Question: I'm building a multiplayer game which when connecting to the server, the server sends back a list of available rooms (each room has MaxPlayers,MinRank,TableId,TableName,Password) so everytime I recieve these 5 strings, I create an instance of Mxml UI Component I have created and fill it with the relevant details.
In the main.MXML i've added an AS3 script variable to hold the GameInstances object i've created when rcvd data back from the server:
'''
private var gameInstances:ArrayCollection = new ArrayCollection();
'''
GameInstance.mxml is a component that has UI components in it and AS3 script to set some data.
When rcving data from the server in main.mxml :
'''
var gameInstance:GameInstance = new GameInstance();
gameInstance.setTablePlayers(rcvdMsg[1]);
gameInstance.setTableMinRank(rcvdMsg[2]);
gameInstance.setTableId(rcvdMsg[3]);
gameInstance.setTableName(rcvdMsg[4]);
gameInstance.setTablePassword(rcvdMsg[5]);
gameInstances.addItem(gameInstance);
'''
gameInstances holds objects of that mxml component.
How do I show this component visualy on the main.mxml?
I have a in main.mxml that I want visually show inside it the GameInstance objects.
This is how GameInstance.mxml looks like, I want the s:List to hold for each game a UI object like that(to show it ofcourse)

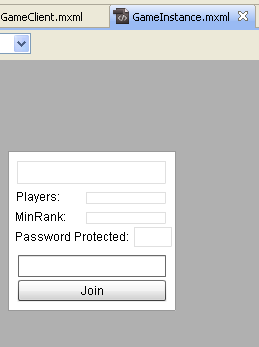
Answer: OK, if you using the gameInstances arraycollection as a data provider for tableList then you need to do a few things.
First, you need to make your gameInstances arraycollection [Bindable]
Then, you need to add data to the array collection as code you posted shows you are.
Next, you have to Create a custom item renderer for your tableList.
Finally, when you are done changing data/adding/removing objects from the gameInstances arraycollection you need to gameInstances.refresh();
[EDIT]
create a file named myListRenderer.mxml and put this code in it
'''
<?xml version="1.0" encoding="utf-8"?>
<mx:VBox xmlns:mx="http://www.adobe.com/2006/mxml">
<mx:Script>
<![CDATA[
override protected function commitProperties():void{
// this is where you assign your values
// this function gets called every-time the list scrolls
super.commitProperties();
players.text = this.data.setTablePlayers
minRank.text = this.data.setTableMinRank;
tableId.text = this.data.setTableId;
tableName.text = this.data.setTableName;
tablePassword.text = this.data.setTablePassword;
}
]]>
</mx:Script>
<mx:Label id="players" />
<mx:Label id="minRank" />
<mx:Label id="tableId" />
<mx:Label id="tableName" />
<mx:Label id="tablePassword" />
</mx:VBox>
'''